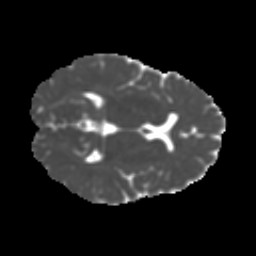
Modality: MD
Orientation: axial
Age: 13
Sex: male
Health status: ill
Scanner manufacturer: ge
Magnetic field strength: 3 T
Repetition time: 6.752 s
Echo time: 0.079 s